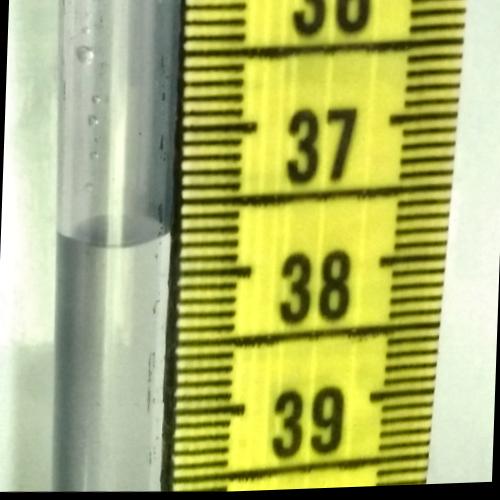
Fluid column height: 37.8 cm